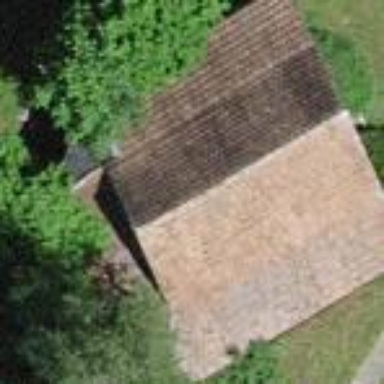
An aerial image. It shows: Rural barn.